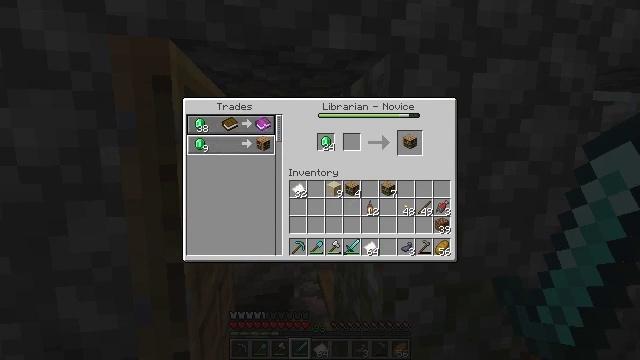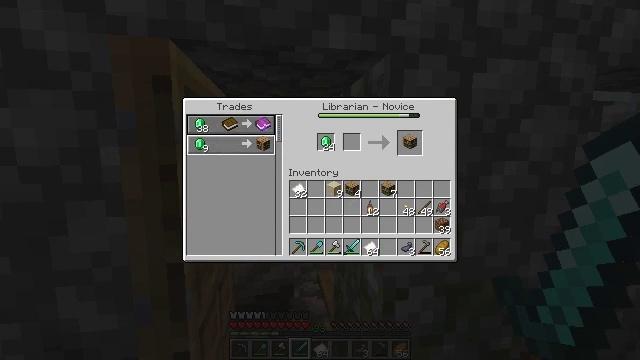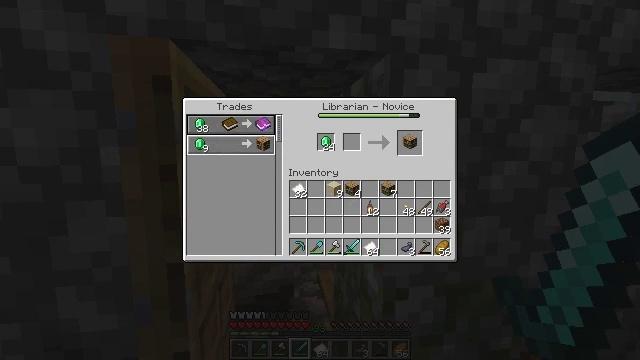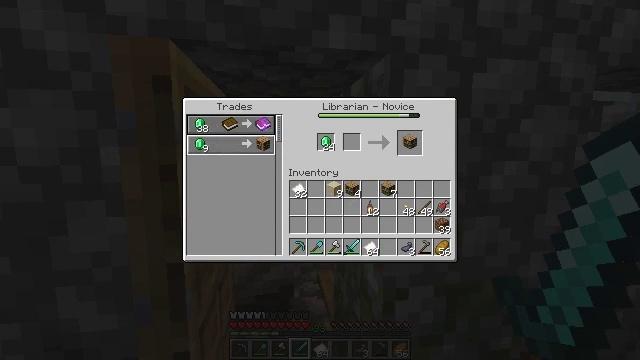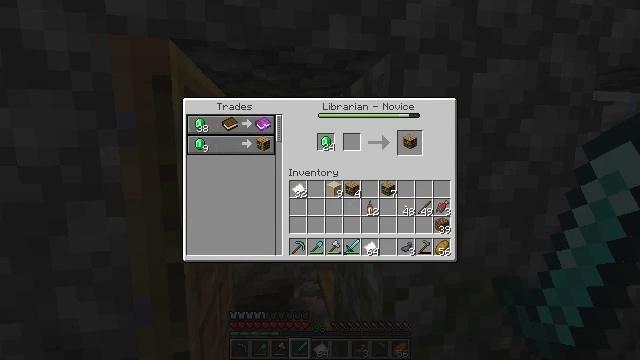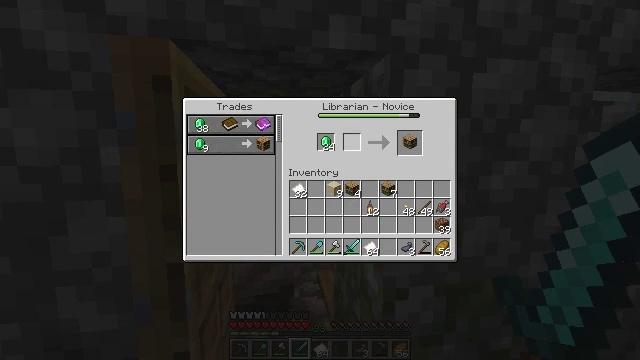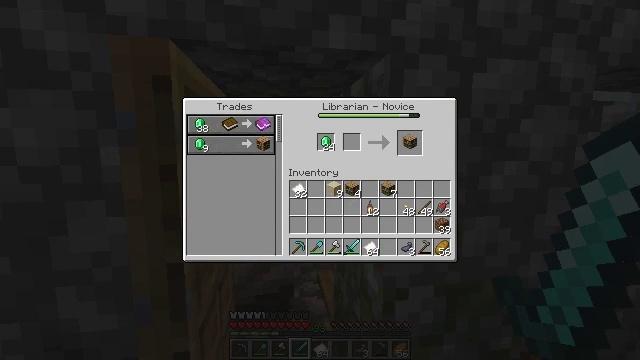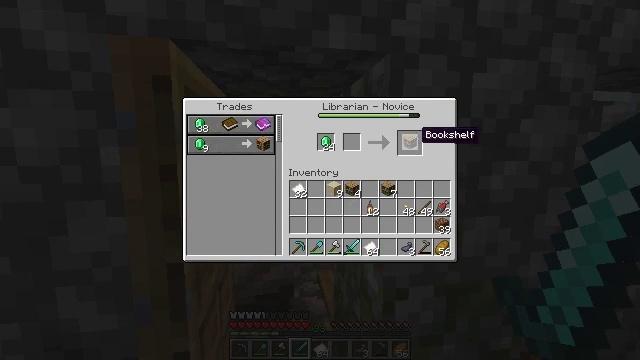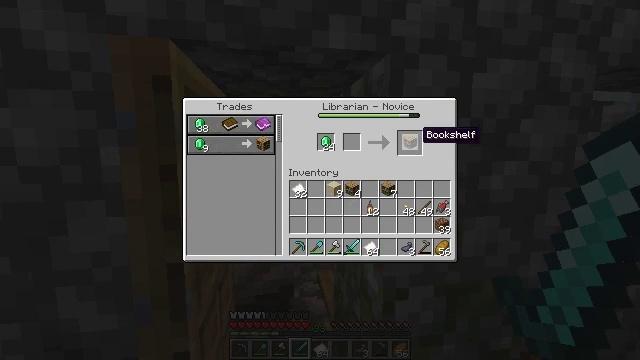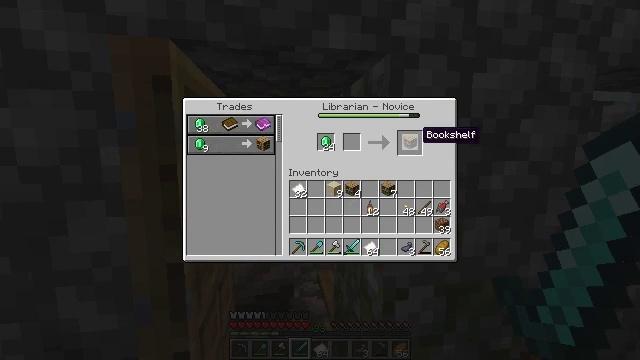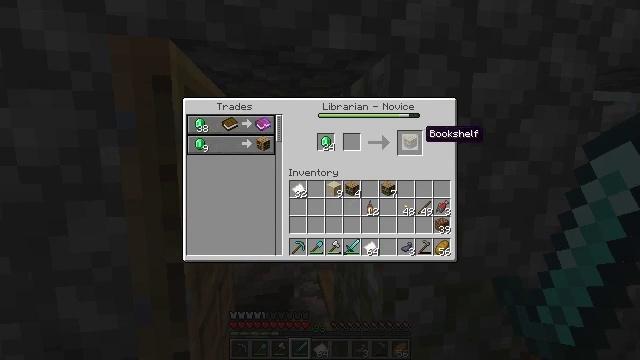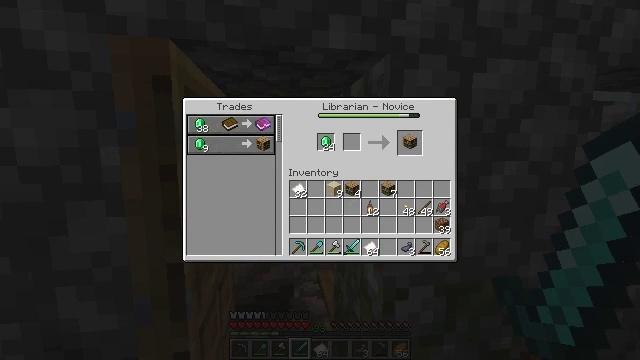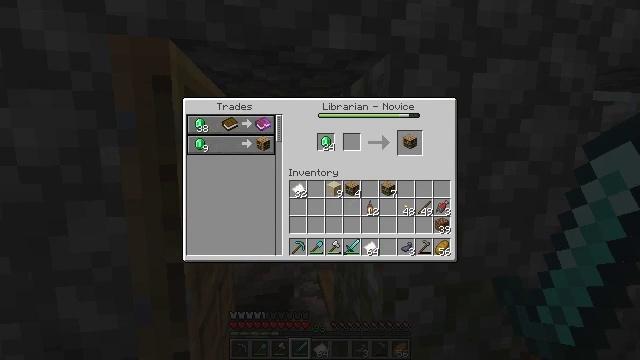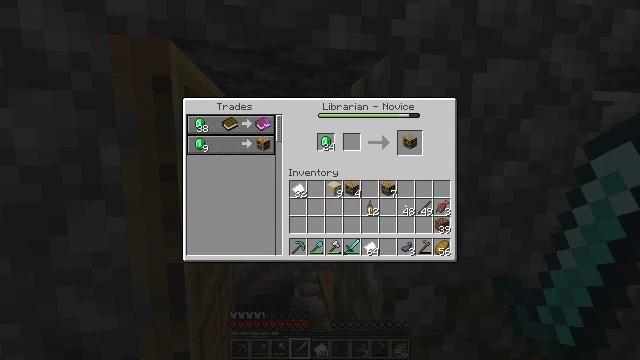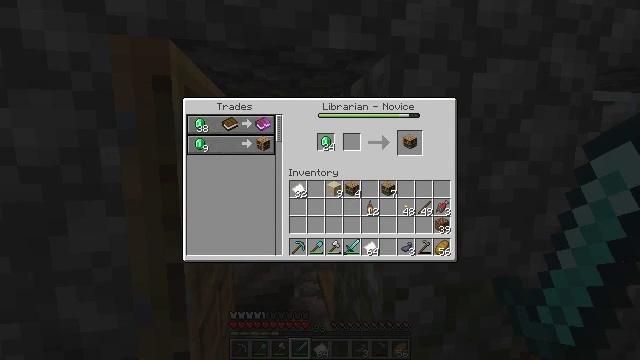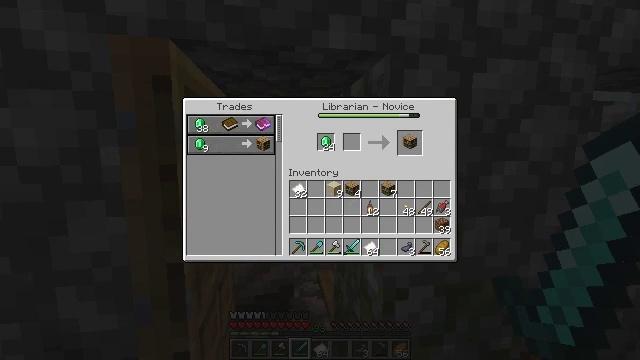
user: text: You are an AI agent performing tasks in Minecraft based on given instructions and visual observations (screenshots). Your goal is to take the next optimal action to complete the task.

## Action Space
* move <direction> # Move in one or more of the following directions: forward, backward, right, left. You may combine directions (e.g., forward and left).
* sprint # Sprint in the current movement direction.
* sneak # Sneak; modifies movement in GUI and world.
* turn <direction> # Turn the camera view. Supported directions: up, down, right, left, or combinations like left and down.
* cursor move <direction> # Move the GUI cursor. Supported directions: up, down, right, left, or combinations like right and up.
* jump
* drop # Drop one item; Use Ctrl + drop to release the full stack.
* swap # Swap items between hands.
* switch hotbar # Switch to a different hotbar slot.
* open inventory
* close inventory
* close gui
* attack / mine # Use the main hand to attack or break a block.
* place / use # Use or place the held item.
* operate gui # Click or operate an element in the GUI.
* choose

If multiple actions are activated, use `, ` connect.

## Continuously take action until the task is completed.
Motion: motion action
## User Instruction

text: Use the crafting table to make a bookshelf.
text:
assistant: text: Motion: sneak, operate gui
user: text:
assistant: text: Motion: sneak
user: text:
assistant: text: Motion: sneak, cursor move right
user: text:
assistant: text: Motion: sneak, cursor move right
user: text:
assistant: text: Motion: sneak, cursor move right
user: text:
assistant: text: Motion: sneak, cursor move right
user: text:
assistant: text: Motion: sneak, cursor move right
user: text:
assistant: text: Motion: no_op
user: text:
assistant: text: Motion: no_op
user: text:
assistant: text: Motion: no_op
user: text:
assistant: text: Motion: operate gui
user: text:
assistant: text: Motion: operate gui
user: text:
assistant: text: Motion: operate gui
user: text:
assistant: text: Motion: no_op
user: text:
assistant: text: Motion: no_op
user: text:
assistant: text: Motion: no_op
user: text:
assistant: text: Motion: no_op
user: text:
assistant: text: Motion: no_op
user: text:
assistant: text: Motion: no_op
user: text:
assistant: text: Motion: operate gui
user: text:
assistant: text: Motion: operate gui
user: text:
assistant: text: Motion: operate gui
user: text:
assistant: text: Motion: no_op
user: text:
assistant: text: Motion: no_op
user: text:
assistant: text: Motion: no_op
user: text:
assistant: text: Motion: no_op
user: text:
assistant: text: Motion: no_op
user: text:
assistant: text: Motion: operate gui
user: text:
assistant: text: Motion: operate gui
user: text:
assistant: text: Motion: no_op